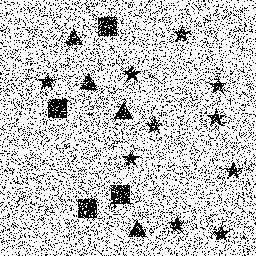
Squares: 4
Triangles: 4
Stars: 10
Total shapes: 18